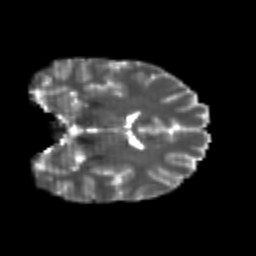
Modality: T2w
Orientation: coronal
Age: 23
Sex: male
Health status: healthy
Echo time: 0.074 s